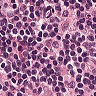
Metastatic tissue present: no